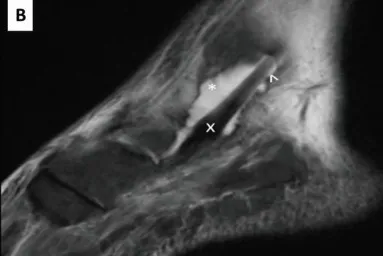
B. Sagittal magnetic resonance image of the affected left ankle flexor tendons near the medial malleolus demonstrating synovial fluid collection above and below the tendon was illustrated.
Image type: radiology (mri)